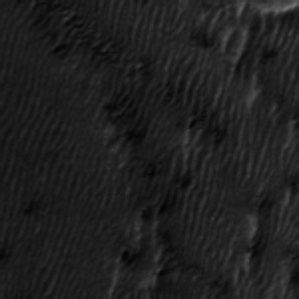
Label: frost